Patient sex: M
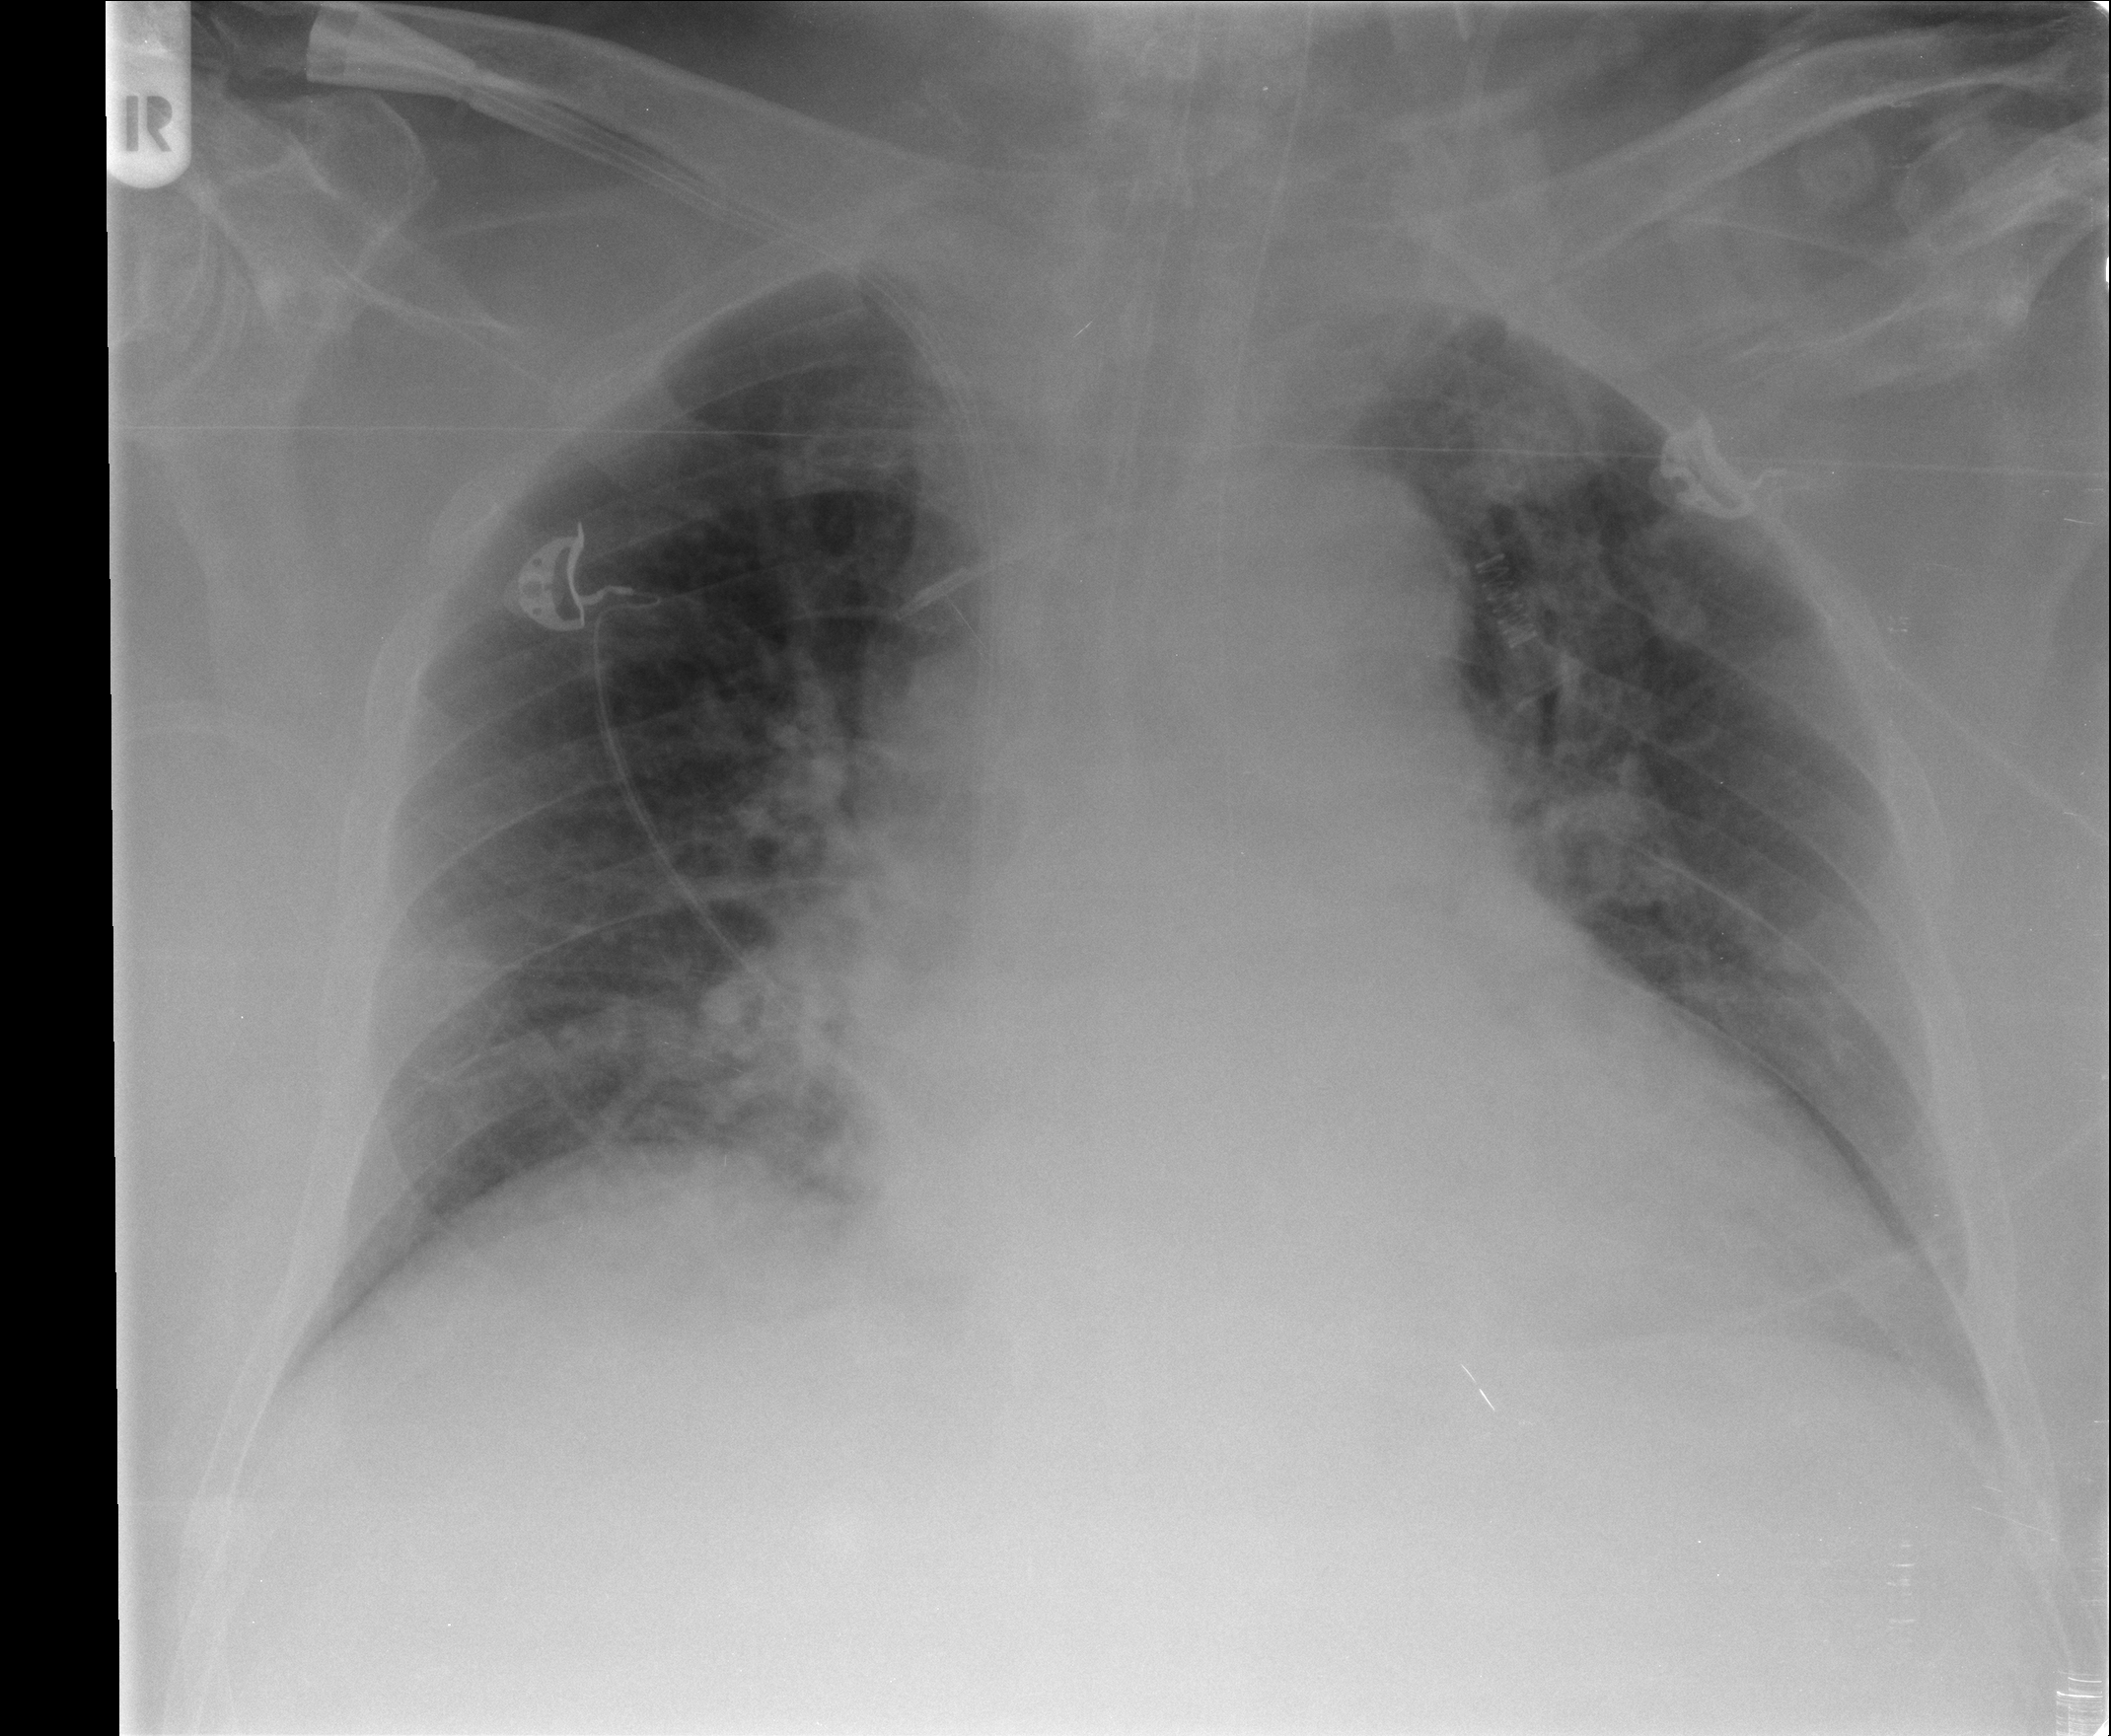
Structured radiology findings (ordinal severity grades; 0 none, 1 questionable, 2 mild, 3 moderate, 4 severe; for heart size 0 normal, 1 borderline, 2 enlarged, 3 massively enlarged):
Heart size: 2
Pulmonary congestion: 2
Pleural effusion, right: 0
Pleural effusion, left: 0
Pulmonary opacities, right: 0
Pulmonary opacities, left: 0
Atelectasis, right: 0
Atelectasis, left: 0